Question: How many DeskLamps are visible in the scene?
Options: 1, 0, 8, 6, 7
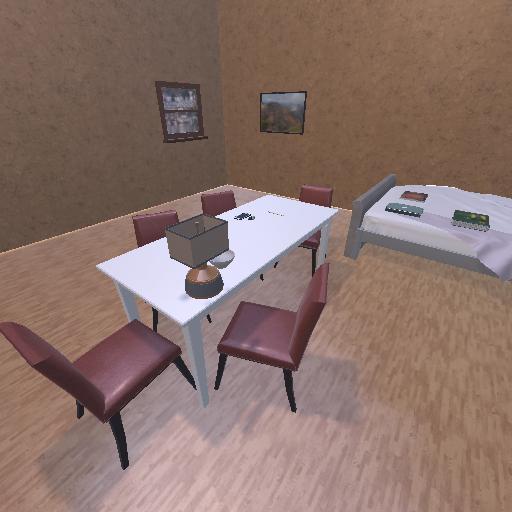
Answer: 1